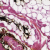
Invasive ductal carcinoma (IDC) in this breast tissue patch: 0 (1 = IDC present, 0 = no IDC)